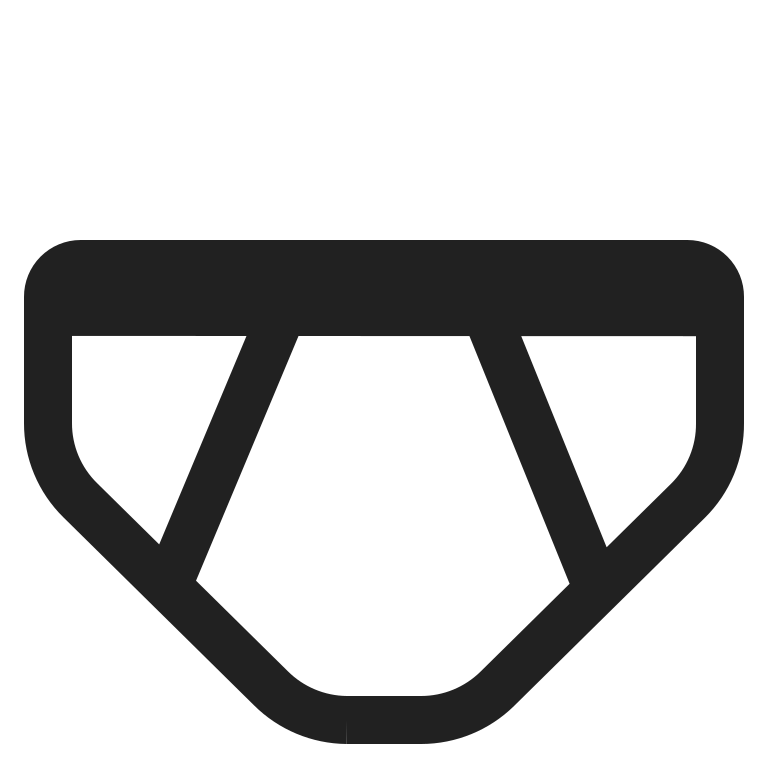
briefs high contrast